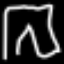
Label: pants